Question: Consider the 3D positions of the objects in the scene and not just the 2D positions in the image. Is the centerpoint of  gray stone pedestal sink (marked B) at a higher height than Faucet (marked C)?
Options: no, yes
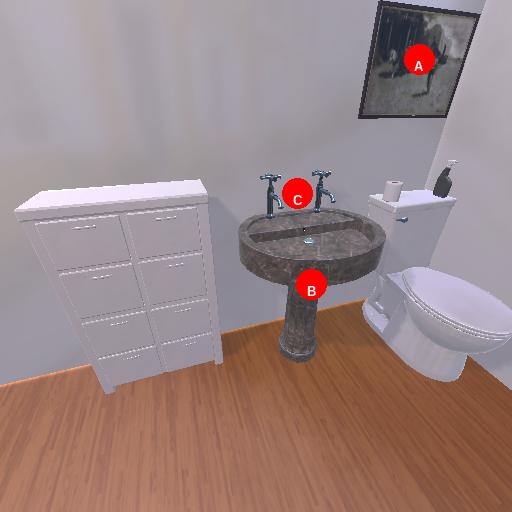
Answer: no